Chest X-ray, PA view. Patient: 54 years old, sex M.
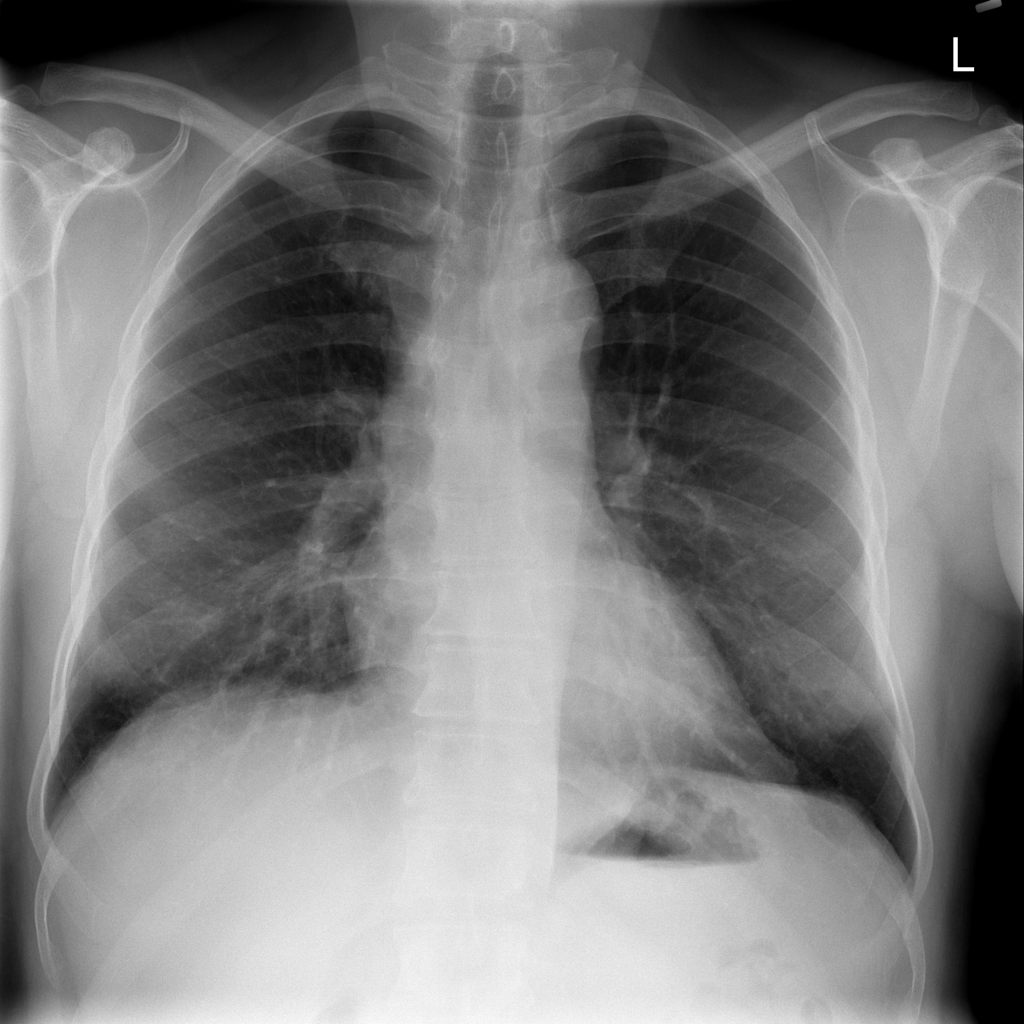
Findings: No Finding